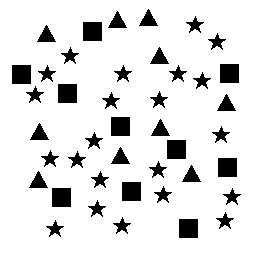
Squares: 10
Triangles: 10
Stars: 22
Total shapes: 42